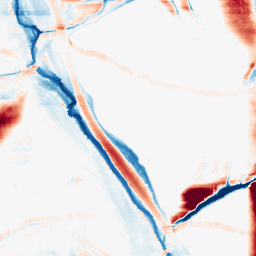
Category: morphological
Decomposition family: morphological_rect
Decomposition parameters: operation: average
width: 50
height: 10
Upsampling method: quartic
Upsampling parameters: scale: 4
Upsampling scale: 4